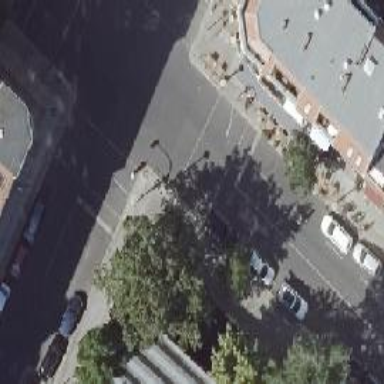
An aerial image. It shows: Road with traffic signals for signaling.